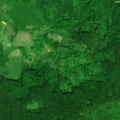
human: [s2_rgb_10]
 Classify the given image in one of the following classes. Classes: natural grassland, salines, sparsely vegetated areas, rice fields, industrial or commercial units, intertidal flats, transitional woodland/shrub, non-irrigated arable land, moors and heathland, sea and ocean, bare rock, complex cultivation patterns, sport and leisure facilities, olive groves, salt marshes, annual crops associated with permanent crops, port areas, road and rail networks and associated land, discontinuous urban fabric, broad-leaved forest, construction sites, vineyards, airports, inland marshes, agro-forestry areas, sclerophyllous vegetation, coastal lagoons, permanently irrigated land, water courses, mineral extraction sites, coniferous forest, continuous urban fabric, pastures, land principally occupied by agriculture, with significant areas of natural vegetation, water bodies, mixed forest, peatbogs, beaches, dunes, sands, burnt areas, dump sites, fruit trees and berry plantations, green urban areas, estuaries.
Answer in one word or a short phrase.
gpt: pastures, land principally occupied by agriculture, with significant areas of natural vegetation, broad-leaved forest, natural grassland